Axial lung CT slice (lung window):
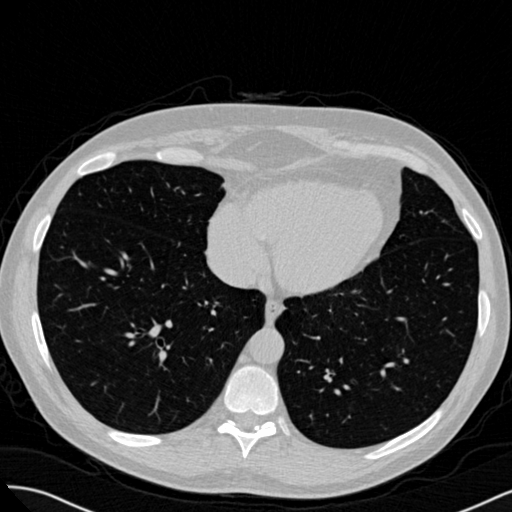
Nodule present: no